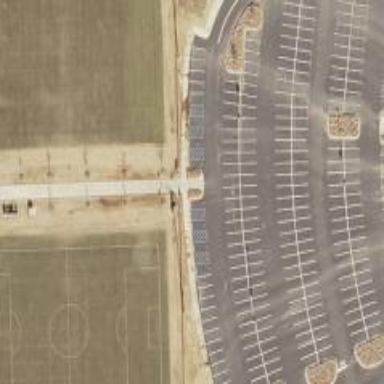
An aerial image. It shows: Parking space.